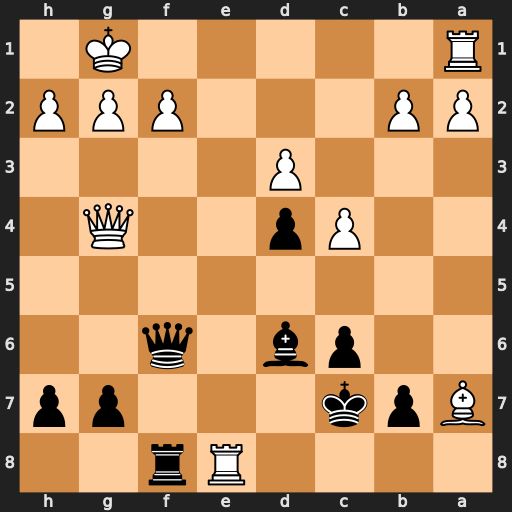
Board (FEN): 4Rr2/Bpk3pp/2pb1q2/8/2Pp2Q1/3P4/PP3PPP/R5K1
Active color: b
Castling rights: -
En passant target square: -
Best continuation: Qxf2+ Kh1 Qf1+ Rxf1 Rxf1#